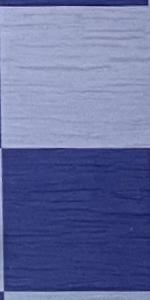
Label: Empty